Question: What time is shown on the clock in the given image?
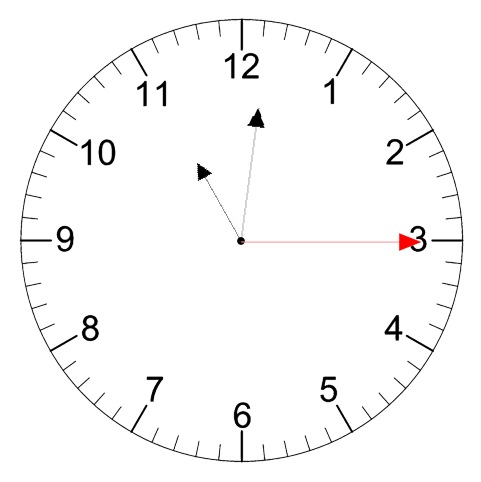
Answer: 11:01:15